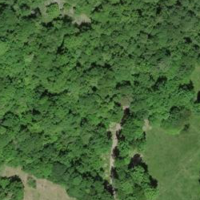
EUNIS habitat code: 41
Species observed at this site:
Geranium sanguineum